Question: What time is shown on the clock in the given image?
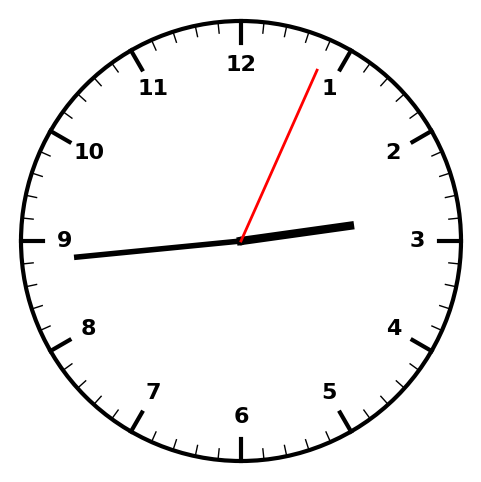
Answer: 02:44:04